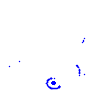
Particle: kaon